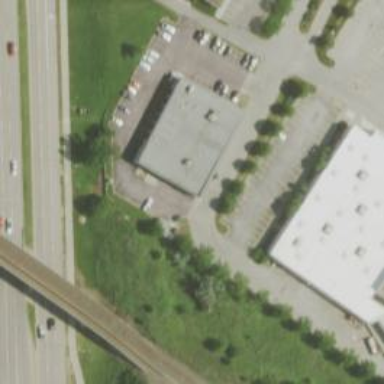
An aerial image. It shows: Retail building.